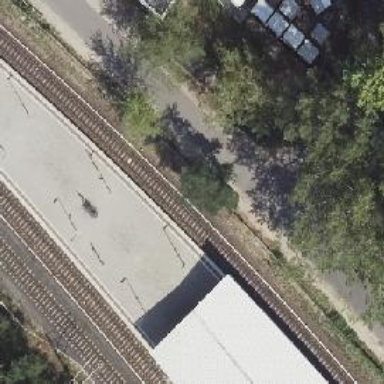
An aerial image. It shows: Close-up of railway platform edge.